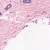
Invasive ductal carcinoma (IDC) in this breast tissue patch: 1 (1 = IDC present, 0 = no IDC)